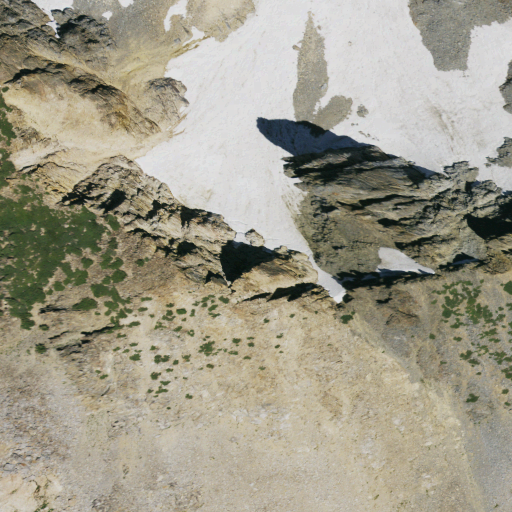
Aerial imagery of mountain in California named Forsyth Peak containing barren land, shrub, snow, grassland, and evergreen forest